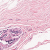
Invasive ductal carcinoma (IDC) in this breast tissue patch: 0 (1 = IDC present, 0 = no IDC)